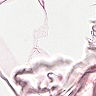
Metastatic tissue present: no